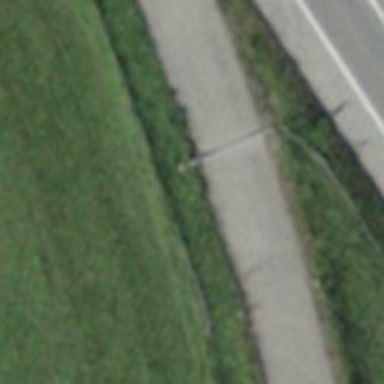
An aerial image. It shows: Lift gate barrier.